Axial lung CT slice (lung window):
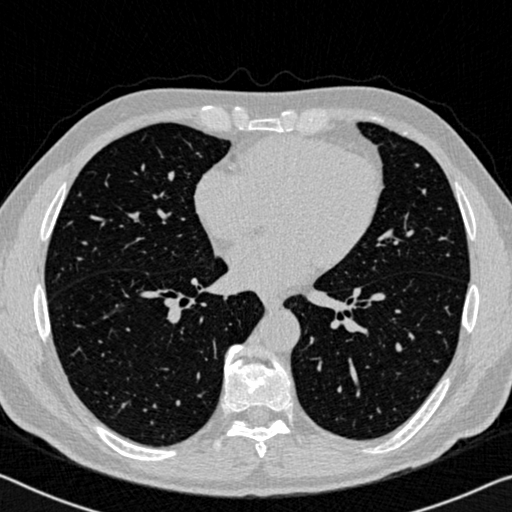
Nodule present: no